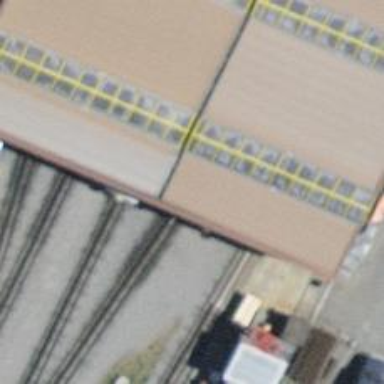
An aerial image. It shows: Railway switch.